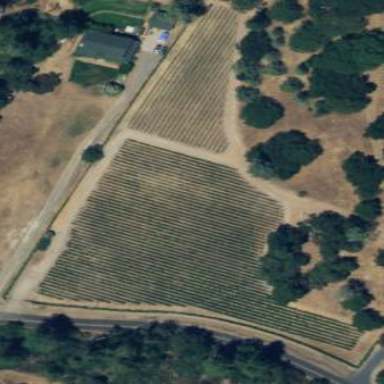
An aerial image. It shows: Vineyard with wine grapes as the main crop.